Question: Here's my environment:
IIS7.5 on Win 7, .NET 4, App Pool Integrated
web.config
'''
<?xml version="1.0" encoding="UTF-8"?>
<configuration>
</configuration>
'''
Test.aspx
'''
<%@ Page Language="C#" %>
<!DOCTYPE html>
<script runat="server">
protected void OnAction(object sender, EventArgs e)
{
int count;
status.Text = (int.TryParse(status.Text, out count) ? count + 1 : 0).ToString();
Session["test"] = count;
}
</script>
<html xmlns="http://www.w3.org/1999/xhtml">
<head runat="server">
<title>IIS Session Hang Test</title>
<script>
var mutiPostback = function () {
var e = document.getElementById('LinkButton1');
e.click();
e.click();
};
</script>
</head>
<body>
<form id="Form1" method="post" runat="server">
<asp:ScriptManager runat="server" ID="SM">
</asp:ScriptManager>
<asp:UpdatePanel ID="UpdatePanel1" runat="server">
<Triggers>
<asp:AsyncPostBackTrigger ControlID="LinkButton1"/>
</Triggers>
<ContentTemplate>
<asp:Label runat="server" ID="status" />
</ContentTemplate>
</asp:UpdatePanel>
<input type="button" id="button1" onclick="mutiPostback();" value="MultiPostback"/>
<div style="display: none">
<asp:Button ID="LinkButton1" runat="server" OnClick="OnAction" Text="Click" />
</div>
</form>
</body>
</html>
'''
Yes, the multiple postback is intentional, we notice this behavior will cause many request stuck in RequestAcquireState and ultimately prevent any new requests being accepted by the server. However, this problem is only observable under IE and not on Chrome or FF.
To test, continuously clicking the multiple postback button. This will update the status number. You'll then be able to observe that number stop increasing when using IE, indicating the request stuck issue.
I was able to produce this issue with following IIS and IE versions:
IIS versions tested
1. 7.5.7600.16385 on Windows Server 2008 R2 with .Net 4.5 Installed
2. 7.5.7600.16385 on Windows 7 Pro with .Net 4.5 Installed
IE version tested
1. 9.0.8112.16421 on Windows 7 Pro
2. 8.0.7600.16385 on Windows Server 2008 R2
3. 6.0.3790.3959 on Windows Server 2003 SP2
An anomaly I observed, is that when accessing local IIS, 8.0.7600.16385 on Windows Server 2008 R2 does NOT cause this blocking issue. But if I use the browser to access a remote IIS, then the issue can be reproduced. While on IE 9 I can reproduce the issue regardless if IIS is on remote or local.
Here's a screen shot of how the hanged request look like in request list for worker process.

Now we have found a few ways to get around this problem, but none are acceptable in our situation:
1. Remove/Comment out Session usage.
2. Change app pool to Classic mode.
NOTE: we also found that even if we don't directly use Session as shown in the example, the problem still occurs. IE: if we add a Global.asax.cs and add an empty Session_Start event handler, the request will still hang in RequestAcquireState.
Does anyone have a clue why this is happening and how can we resolve this issue that only seem to happen in Integrated managed pipeline mode?
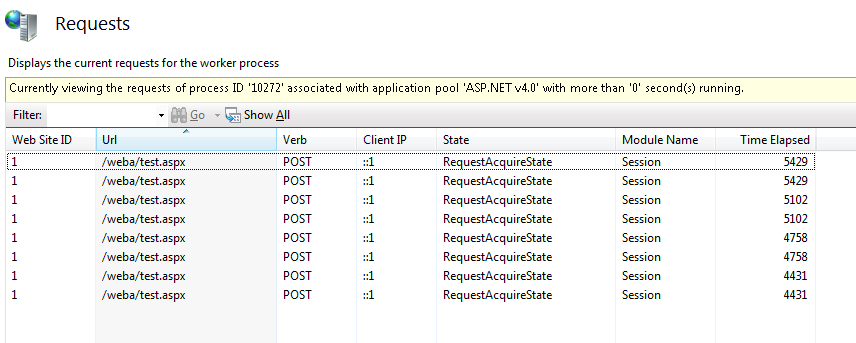
Answer: Good news! It appears that the session blocking issue has been resolved after installing .Net 4.5.1
I've upgraded my testing machine 7.5.7600.16385 on Windows Server 2008 R2 with .Net 4.5 installed to 4.5.1 and the issue went away!